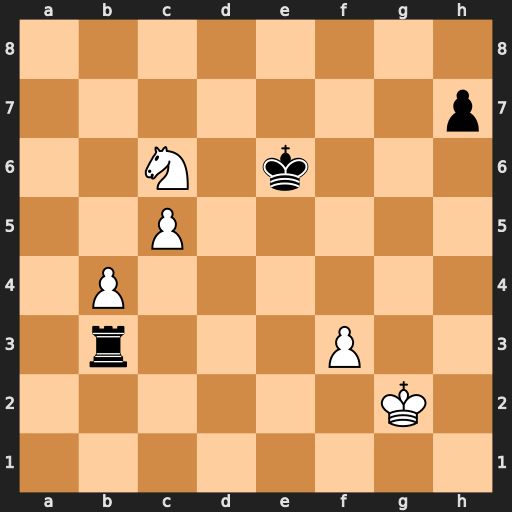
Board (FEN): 8/7p/2N1k3/2P5/1P6/1r3P2/6K1/8
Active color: w
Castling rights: -
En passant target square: -
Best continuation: Nd4+ Kd5 Nxb3